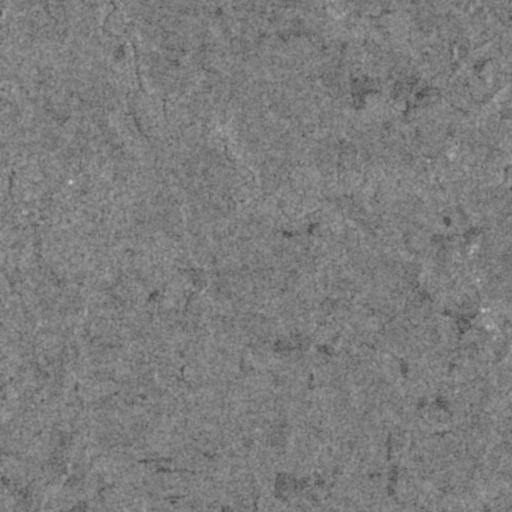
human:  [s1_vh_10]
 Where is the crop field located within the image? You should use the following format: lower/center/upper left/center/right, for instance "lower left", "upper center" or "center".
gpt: The crop field is located in the upper right of the image.
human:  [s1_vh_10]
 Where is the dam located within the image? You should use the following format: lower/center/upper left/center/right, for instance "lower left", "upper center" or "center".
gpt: The dam is located in the upper right of the image.
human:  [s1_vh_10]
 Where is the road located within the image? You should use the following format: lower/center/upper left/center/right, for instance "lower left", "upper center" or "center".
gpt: There is no road in the image.

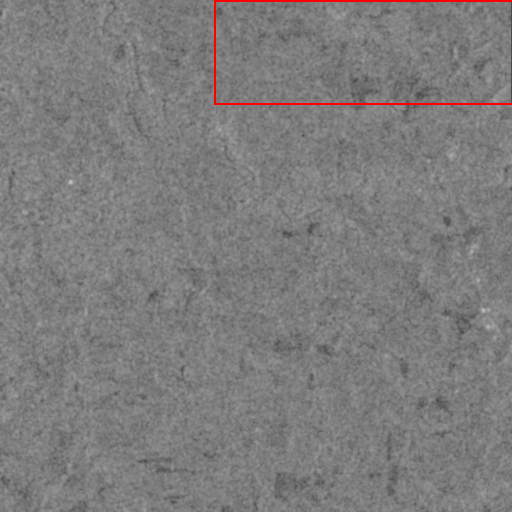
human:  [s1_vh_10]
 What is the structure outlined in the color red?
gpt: The structure outlined in red is a crop field.
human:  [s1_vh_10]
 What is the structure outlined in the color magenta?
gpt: There is no magenta outline.